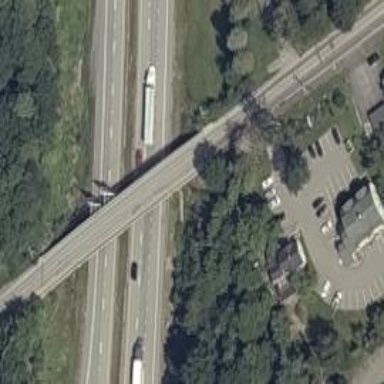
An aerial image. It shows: Tertiary road on bridge with asphalt surface.